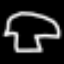
Label: mushroom